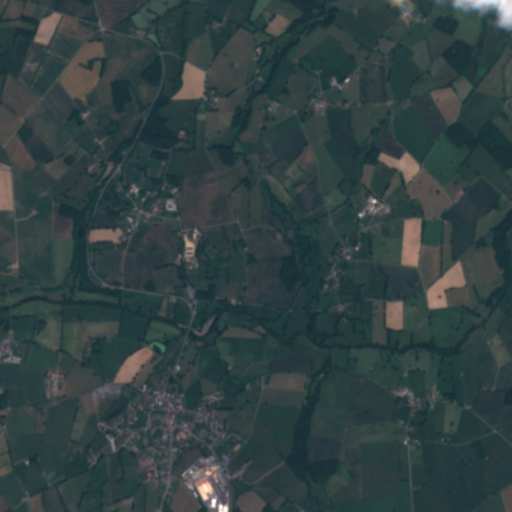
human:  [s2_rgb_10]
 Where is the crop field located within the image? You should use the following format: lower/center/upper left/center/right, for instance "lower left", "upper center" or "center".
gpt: The crop field is located in the lower center of the image.
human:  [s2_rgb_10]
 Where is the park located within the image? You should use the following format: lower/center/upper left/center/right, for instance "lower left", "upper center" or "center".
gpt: The park is located in the lower left of the image.
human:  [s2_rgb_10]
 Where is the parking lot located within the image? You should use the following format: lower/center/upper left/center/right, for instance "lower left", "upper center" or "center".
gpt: The parking lot is located in the lower left of the image.
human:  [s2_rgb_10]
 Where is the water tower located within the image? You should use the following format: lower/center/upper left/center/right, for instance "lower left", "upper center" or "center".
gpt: The water tower is located in the upper right of the image.
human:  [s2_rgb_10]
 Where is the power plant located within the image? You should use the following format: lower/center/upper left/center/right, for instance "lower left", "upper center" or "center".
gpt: There is no power plant in the image.